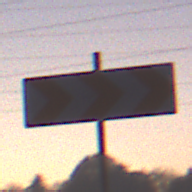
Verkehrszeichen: RichtungstafelnInKurvenGrossLinks
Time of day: SunriseSunset
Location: Outdoor (Nature)
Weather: Clear
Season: NotSpecified
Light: Natural